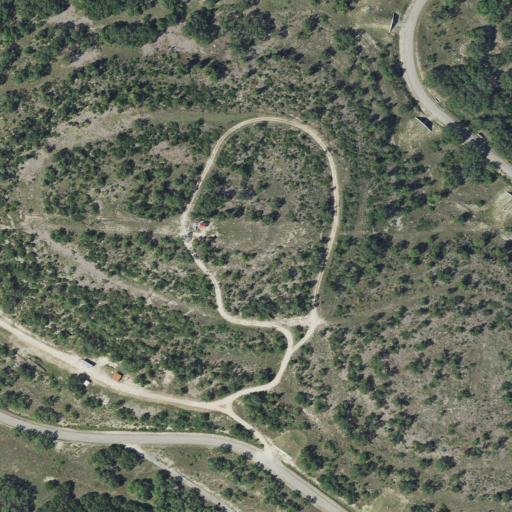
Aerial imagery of mountain in Texas named Schasse Hill containing evergreen forest, shrub, open development, low intensity development, deciduous forest, grassland, and medium intensity development